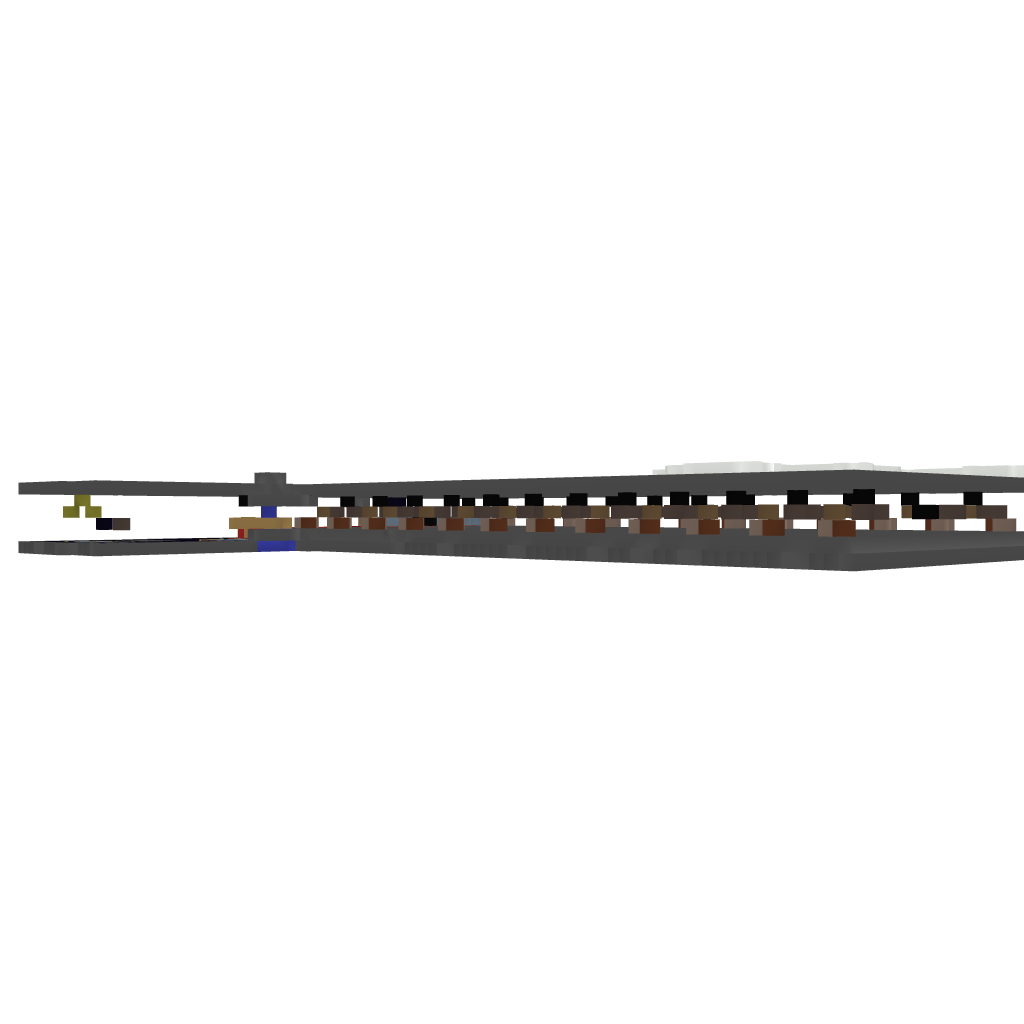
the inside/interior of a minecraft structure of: Big jail 24 cells